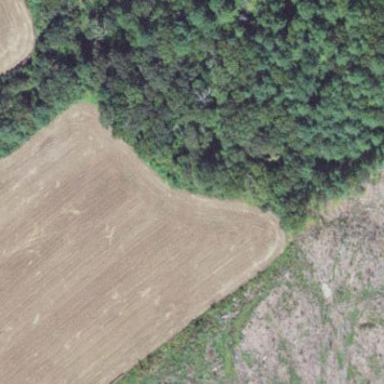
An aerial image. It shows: Needle-leaved woodland.